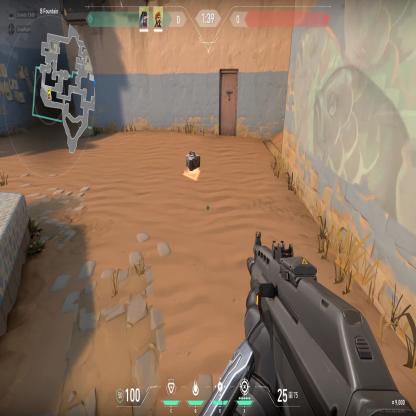
Label: dropped spike